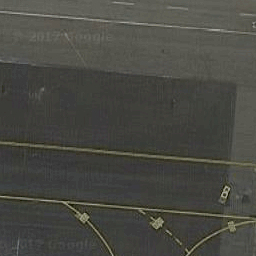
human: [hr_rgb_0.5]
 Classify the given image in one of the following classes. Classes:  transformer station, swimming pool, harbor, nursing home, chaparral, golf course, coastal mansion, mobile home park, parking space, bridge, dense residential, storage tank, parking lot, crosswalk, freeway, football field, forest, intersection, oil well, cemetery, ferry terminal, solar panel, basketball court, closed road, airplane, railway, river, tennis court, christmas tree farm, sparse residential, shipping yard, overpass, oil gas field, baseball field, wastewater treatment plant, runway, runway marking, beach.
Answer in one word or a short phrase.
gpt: runway marking